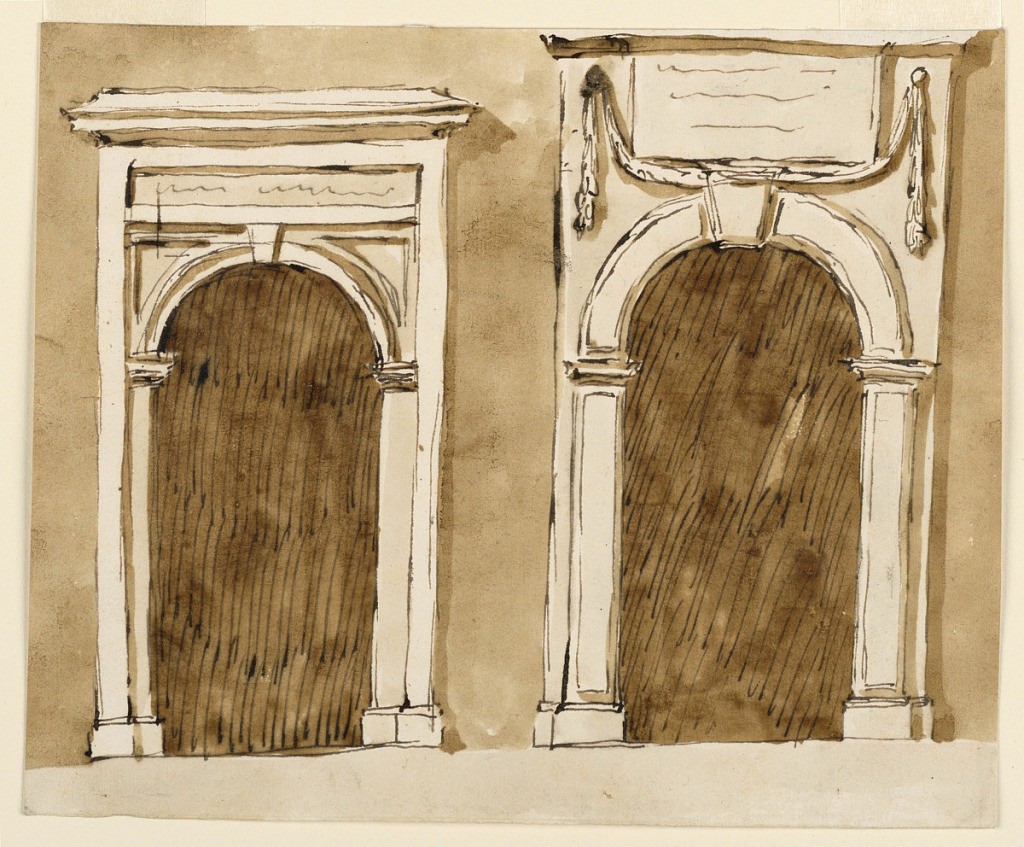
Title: Two doorcases
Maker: Giuseppe Barberi, Italian, 1746–1809
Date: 1780–1790
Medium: Pen and brown ink, brush and brown wash on off-white laid paper, lined
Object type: Drawing
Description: Arched door openings with keystones. Inscription tablet over it in the left design; pilaster stripes like a frame. At right: festoon and inscription tablet over the door. Colored background.